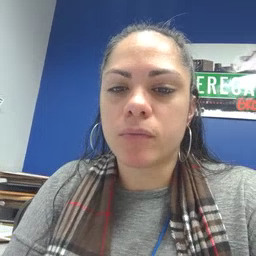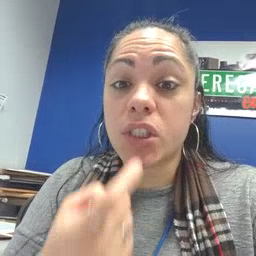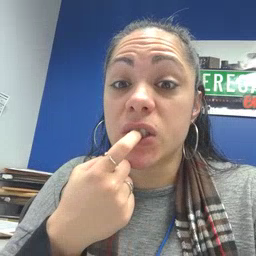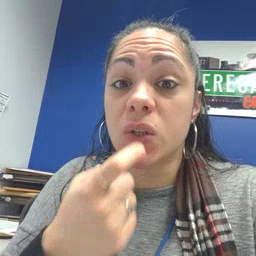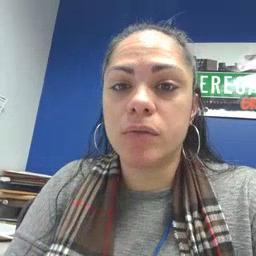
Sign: tooth